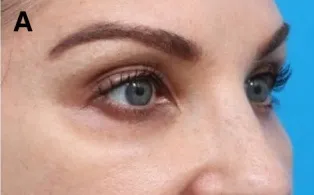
Oblique view of a 52-year-old female patient described in Case 1. Pretreatment photograph.
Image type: medical_photograph (other_medical_photograph)